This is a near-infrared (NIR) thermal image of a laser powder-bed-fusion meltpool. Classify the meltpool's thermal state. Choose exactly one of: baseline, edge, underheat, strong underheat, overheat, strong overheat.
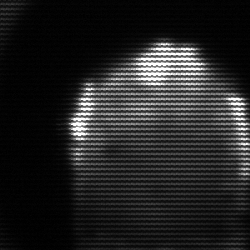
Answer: edge